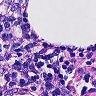
Metastatic tissue present: no